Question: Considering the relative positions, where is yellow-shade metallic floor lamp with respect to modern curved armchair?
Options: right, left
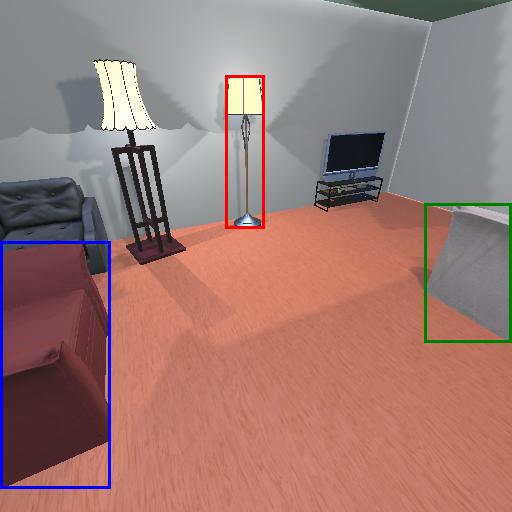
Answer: right